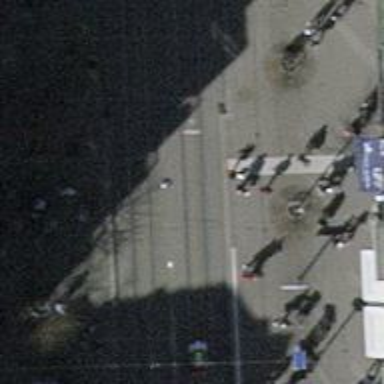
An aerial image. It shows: Tram stop with public transport stop position for trams.